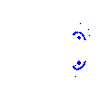
Particle: electron